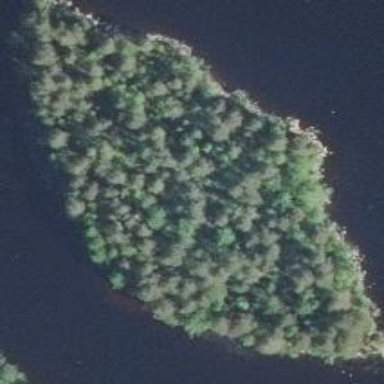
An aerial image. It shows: Islet covered with woodland.